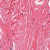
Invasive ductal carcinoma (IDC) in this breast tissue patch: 0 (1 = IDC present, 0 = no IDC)